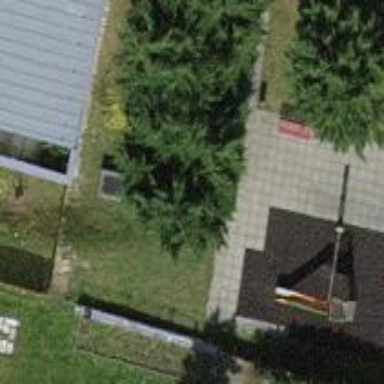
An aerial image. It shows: Playground area for leisure activities on the land.